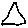
Label: triangle